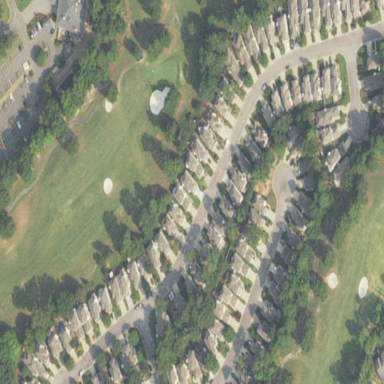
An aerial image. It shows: Rough area on grassy golf course.